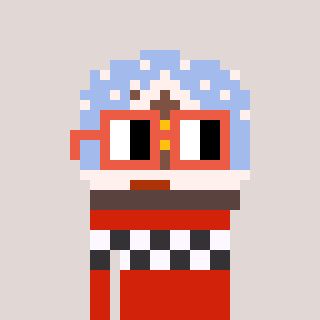
a pixel art character with square orange glasses, a snow globe-shaped head and a red-colored body on a warm background